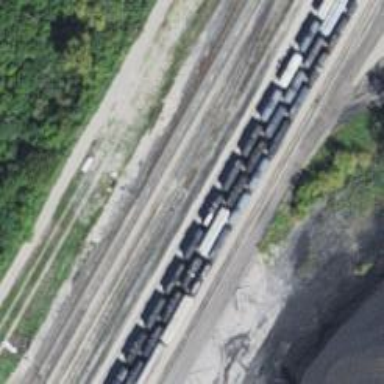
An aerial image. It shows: Rail spur service.